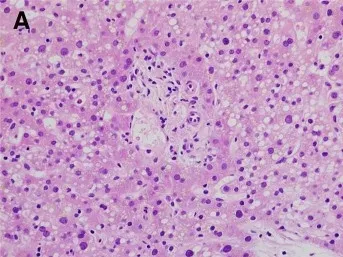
Histology. A; Representative portal tract from the liver biopsy with absence of the interlobular bile duct. The hepatocytes show severe small droplet steatosis. (H&E, x400).
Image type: pathology (h&e)